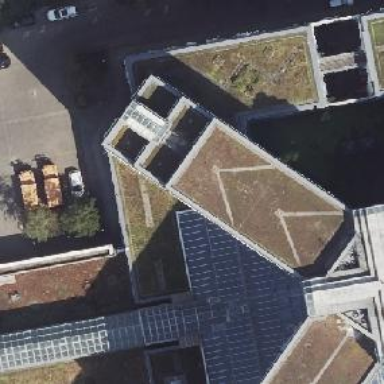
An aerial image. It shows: Government office.